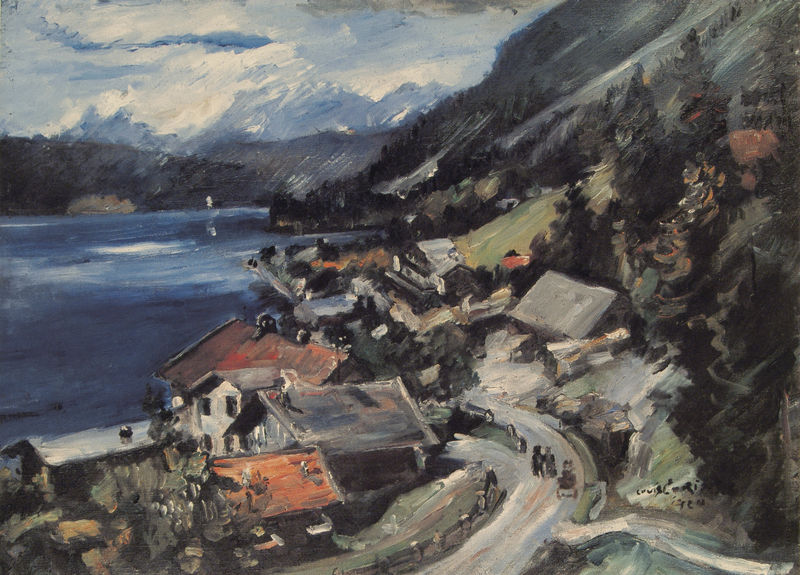
Titel: Walchensee, Serpentine
Künstler: Lovis Corinth
Standort: Dresden
Institution: Gemäldegalerie Neue Meister
Schlagwörter: baum, berg, blau, dunkel, gemälde, himmel, meer, schatten, wasser, wolken, bäume, grün, impressionismus, kirchner, landschaft, menschen, see, stadt, ufer, abend, fenster, frankreich, grau, hell, licht, strasse, weiss, haus, rot, schnee, tiere, weg, wiese, zaun, expressionismus, signatur, öl, horizont, häuser, hügel, kühe, natur, hütte, wiesen, paar, tal, wald, schornstein, küste, segelboot, ort, abhang, berge, gebirge, gipfel, hang, steilhang, dorf, dächer, schornsteine, kutsche, wagen, tannen, duktus, ölfarbe, bayern, alpen, schweiz, tanne, pinselduktus, pinselstrich, expressiv, lanschaft, siedlung, stumpf, tempera, fahrzeug, bergsee, schneegipfel, fuhrwerk, regenwetter, strasste, häuseer, ur